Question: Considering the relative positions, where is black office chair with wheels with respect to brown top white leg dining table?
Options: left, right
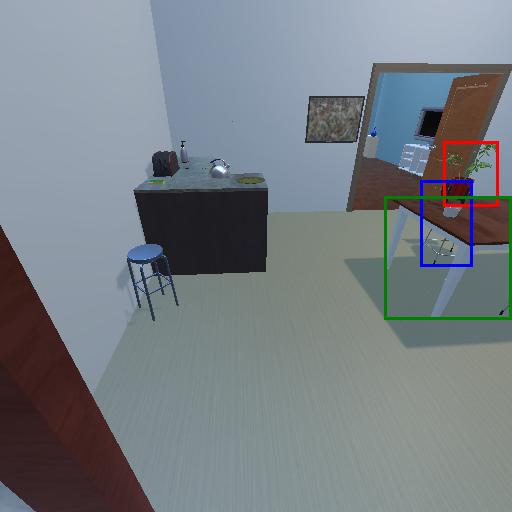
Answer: left